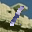
Label: 1